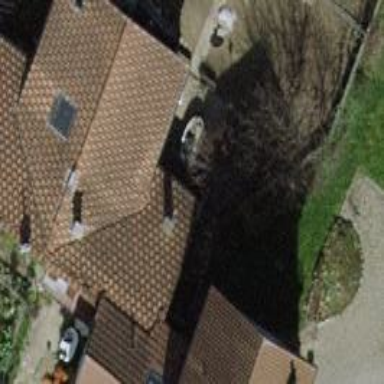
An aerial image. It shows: View of roof of building.